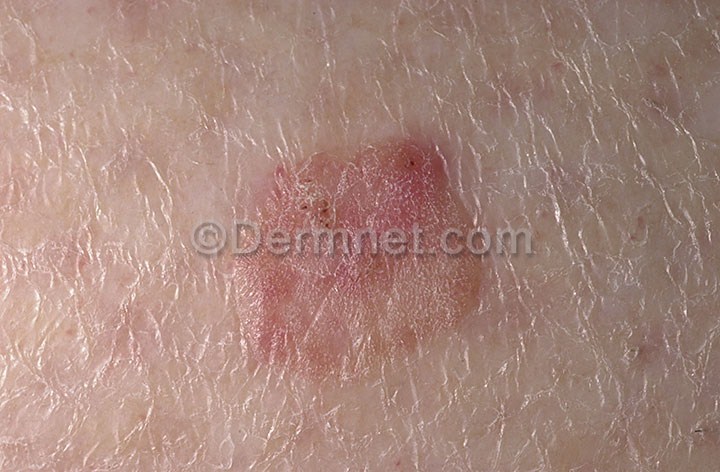
Disease: Seborrheic Keratoses and other Benign Tumors